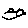
Label: bird